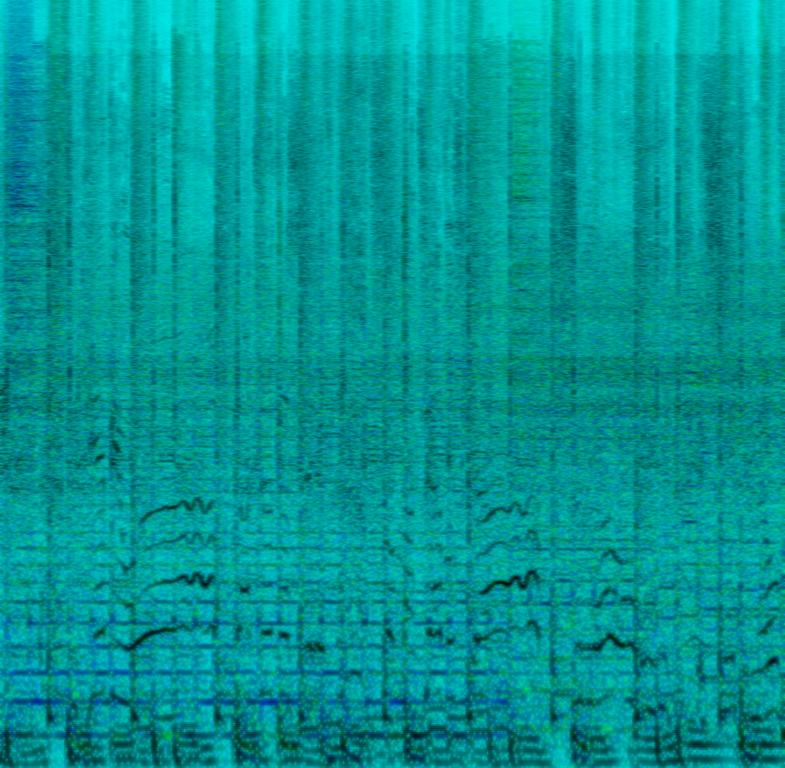
A male vocalist sings this  energetic rock song. The song is  fast tempo with emphatic drumming, groovy bass lines, funky electric guitar feedback and keyboard accompaniment, with animated, high pitched backup. The song is youthful, energetic,spirited, intense, psychedelic and passionate. This song is Hard Rock.